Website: apple
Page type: billing-address
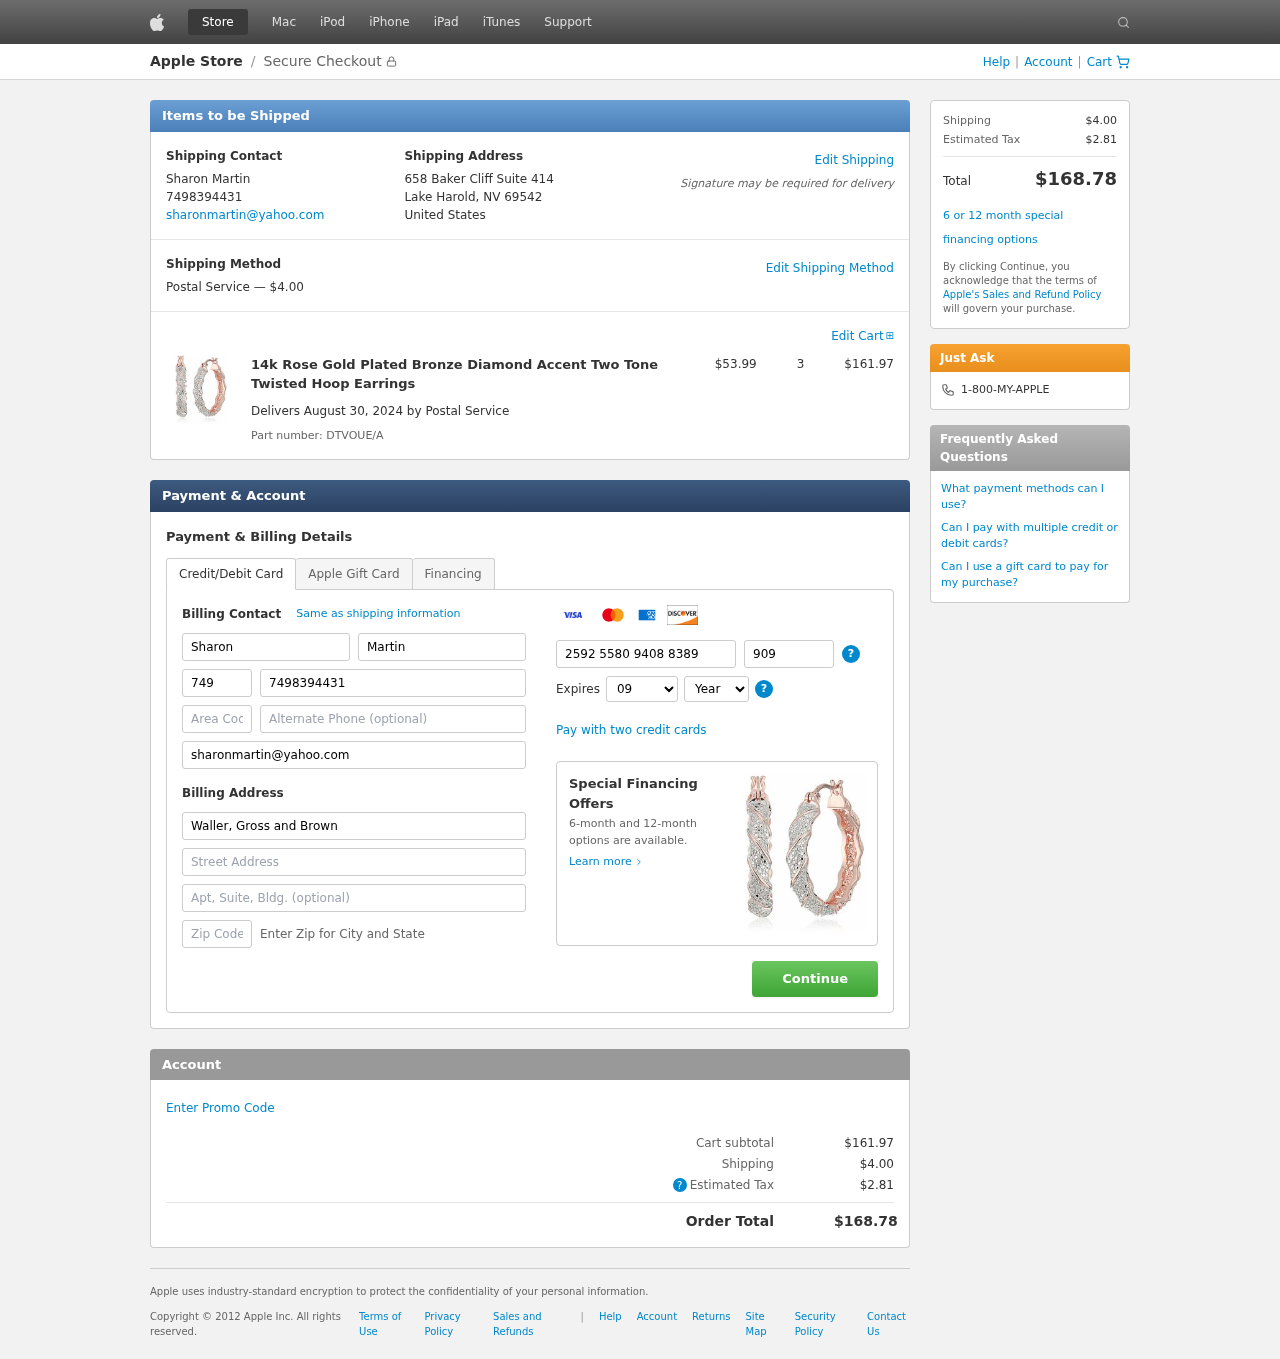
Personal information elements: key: PII_CARD_CVV
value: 909
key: PII_CARD_EXPIRY_MONTH
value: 09
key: PII_CARD_EXPIRY_YEAR
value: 28
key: PII_CARD_NUMBER
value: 2592 5580 9408 8389
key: PII_CITY_STATE_ZIP
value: Lake Harold, NV 69542
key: PII_COMPANY
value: Waller, Gross and Brown
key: PII_COUNTRY
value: United States
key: PII_EMAIL
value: sharonmartin@yahoo.com
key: PII_FIRSTNAME
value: Sharon
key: PII_FULLNAME
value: Sharon Martin
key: PII_LASTNAME
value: Martin
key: PII_PHONE
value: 7498394431
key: PII_PHONE_AREA
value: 749
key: PII_STREET
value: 658 Baker Cliff Suite 414
Product elements: key: PRODUCT1_NAME
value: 14k Rose Gold Plated Bronze Diamond Accent Two Tone Twisted Hoop Earrings
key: PRODUCT1_PRICE
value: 53.99
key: PRODUCT1_QUANTITY
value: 3
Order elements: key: ORDER_SHIPPING_COST
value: $4.00
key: ORDER_SUBTOTAL
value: $161.97
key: ORDER_DELIVERY_DATE
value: August 30, 2024
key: ORDER_PART_NUMBER
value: DTVOUE/A
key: ORDER_TAX
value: $2.81
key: ORDER_TOTAL
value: $168.78